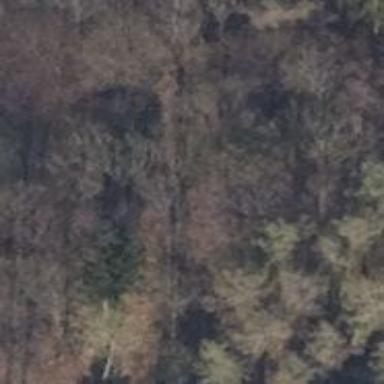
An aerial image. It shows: Track with grade 5 tracktype.